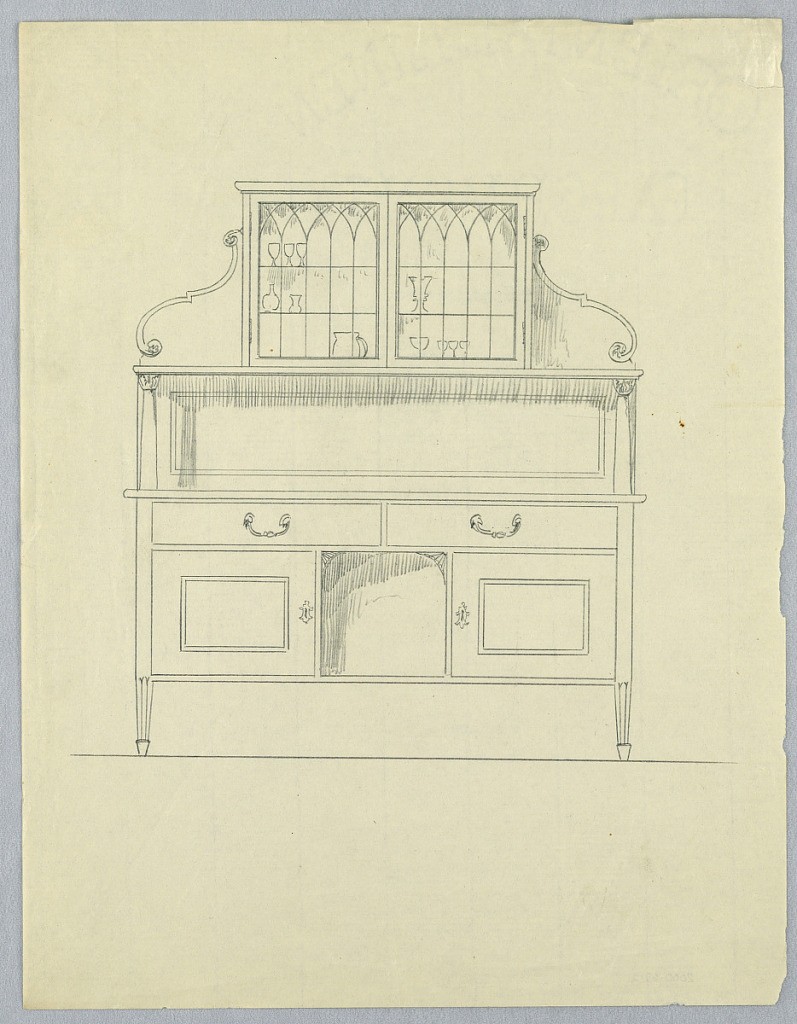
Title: Design for Sideboard with Glass Display case at Top
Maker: A.N. Davenport Co.
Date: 1900–05
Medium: Graphite on thin cream paper
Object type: Drawing
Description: Rectangular sideboard on short fluted tapering legs; tri-partite front  has open space at center surmounted by 2 drawers; glass display case atop flanked by side supports carved in scroll motifs.